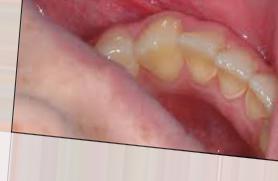
Condition: Mouth Ulcer